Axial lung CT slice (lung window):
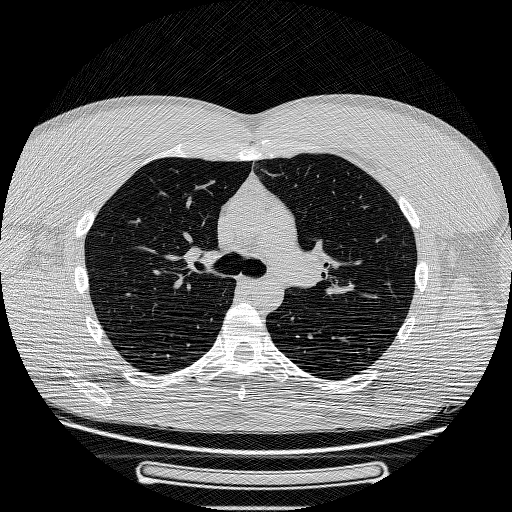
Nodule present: no